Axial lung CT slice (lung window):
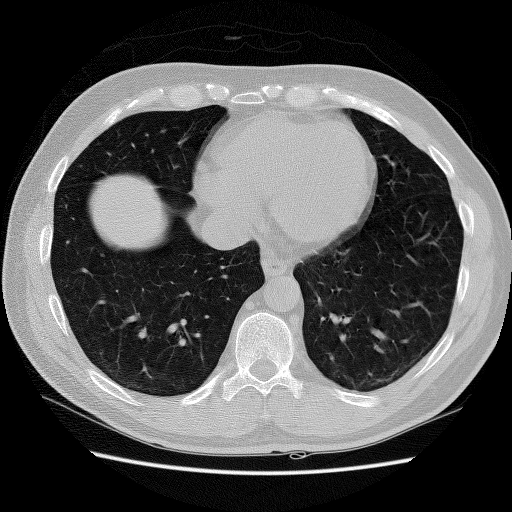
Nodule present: no